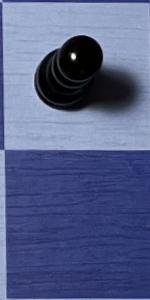
Label: Empty